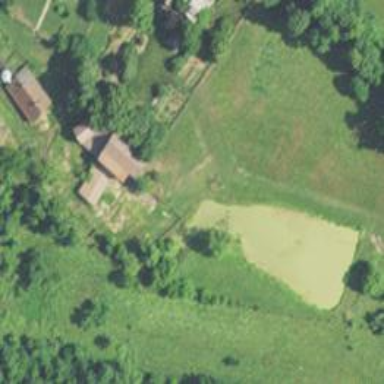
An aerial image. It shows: Farmyard area.